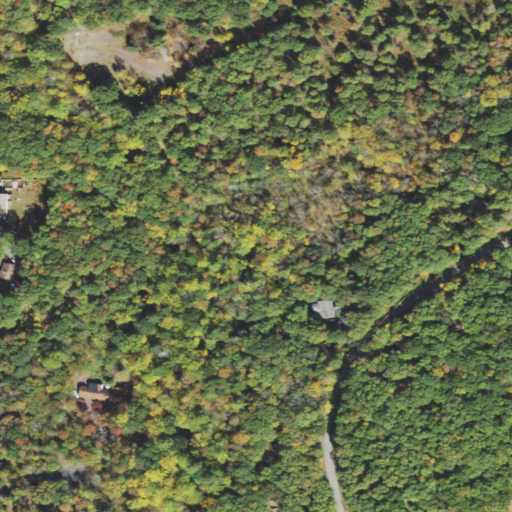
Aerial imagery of valley in Pennsylvania named Deep Hollow containing deciduous forest, open development, mixed forest, woody wetlands, pasture, and low intensity development